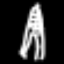
Label: The Eiffel Tower